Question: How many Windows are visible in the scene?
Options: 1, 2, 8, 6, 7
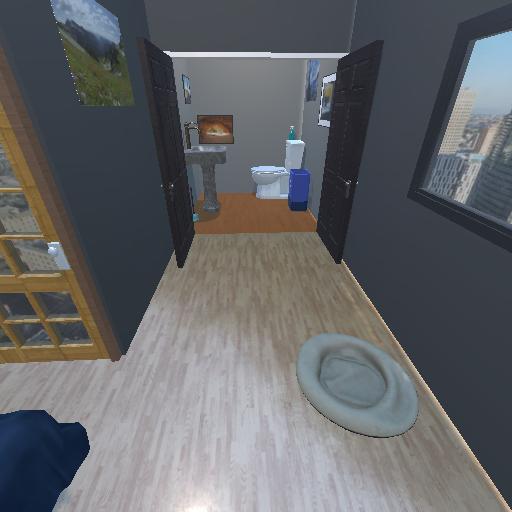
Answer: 1